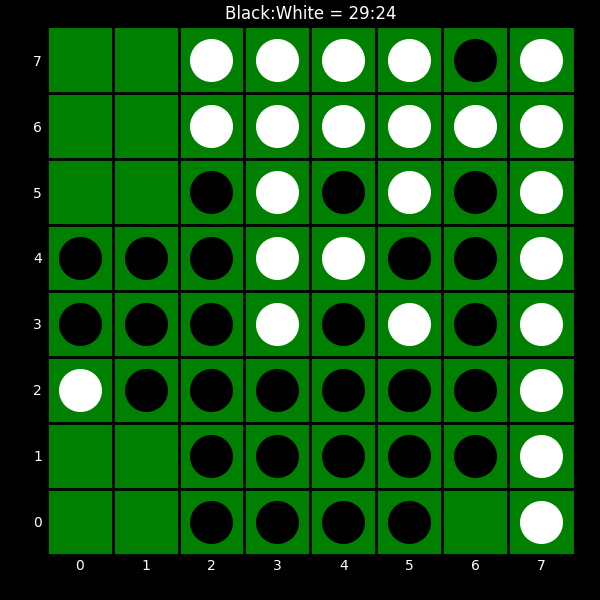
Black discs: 29
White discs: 24